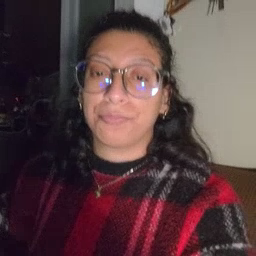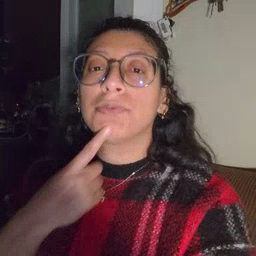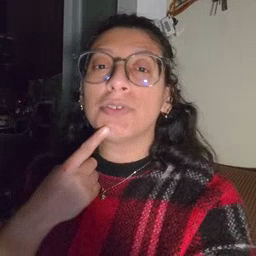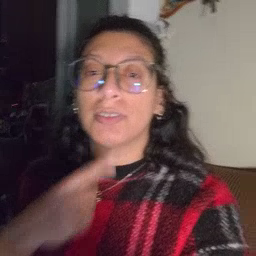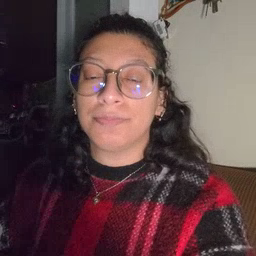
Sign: chin